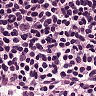
Metastatic tissue present: no